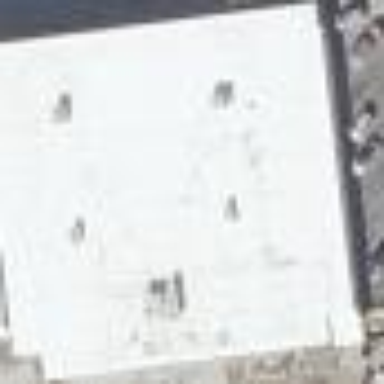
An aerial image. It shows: Supermarket building.